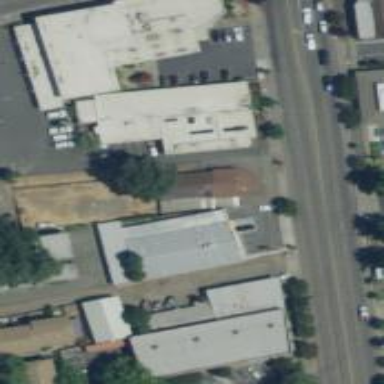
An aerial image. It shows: Car rental facility.